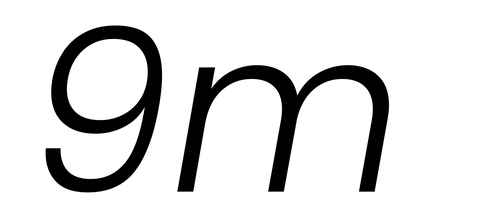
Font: Poppins-LightItalic